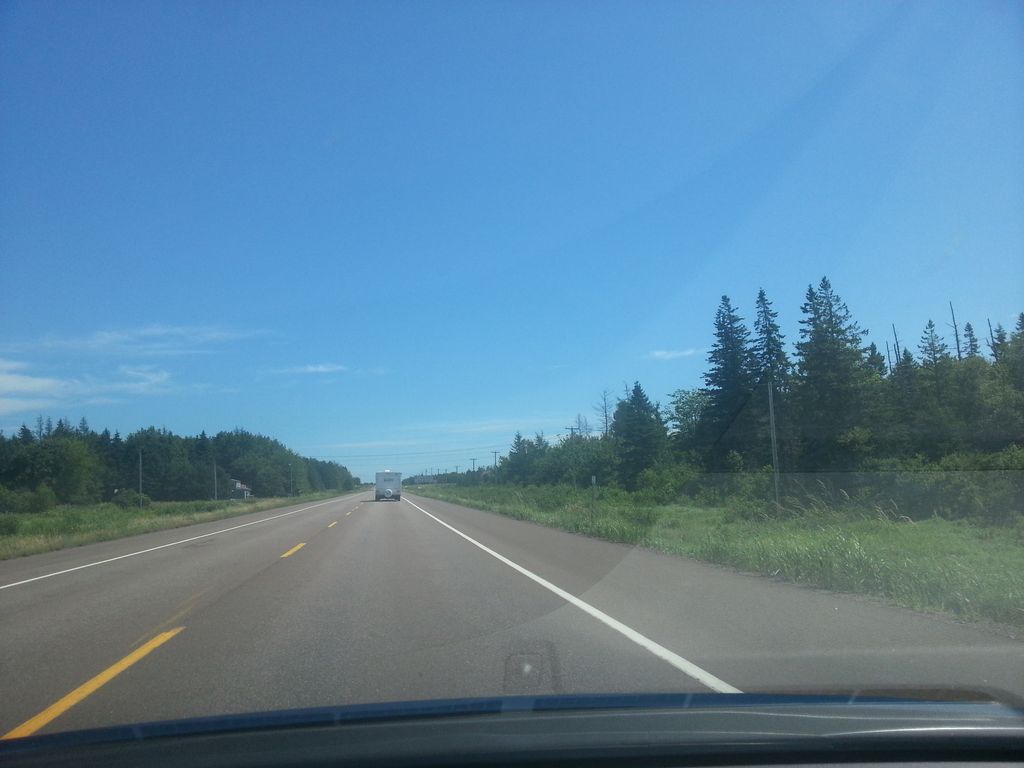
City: charlottetown